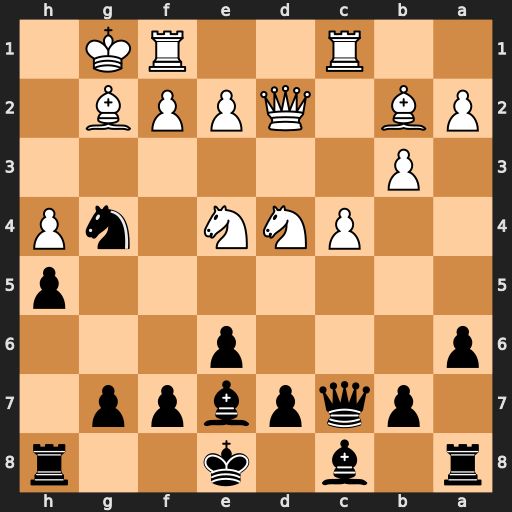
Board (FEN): r1b1k2r/1pqpbpp1/p3p3/7p/2PNN1nP/1P6/PB1QPPB1/2R2RK1
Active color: b
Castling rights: kq
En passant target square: -
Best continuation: Qh2#